Question: I got this weird empty line in Eclipse! It appeared just today! It's locate right under the toolbar. It's driving me mad!
It looks like this:

Observations:
- - - - - - '-clean'- 'workbench.xmi'- 'org.eclipse.ui.workbench.prefs'
How can I get rid of the weird empty line? Possibly by messing around with the workspace settings files?
Or do I have to start with a clean workspace? :( There is so much stuff there that I don't know how to transfer, such as application server and database connections.
I'm using Eclipse 4.4.0, the Java EE bundle, on Windows 8, 64 bit.
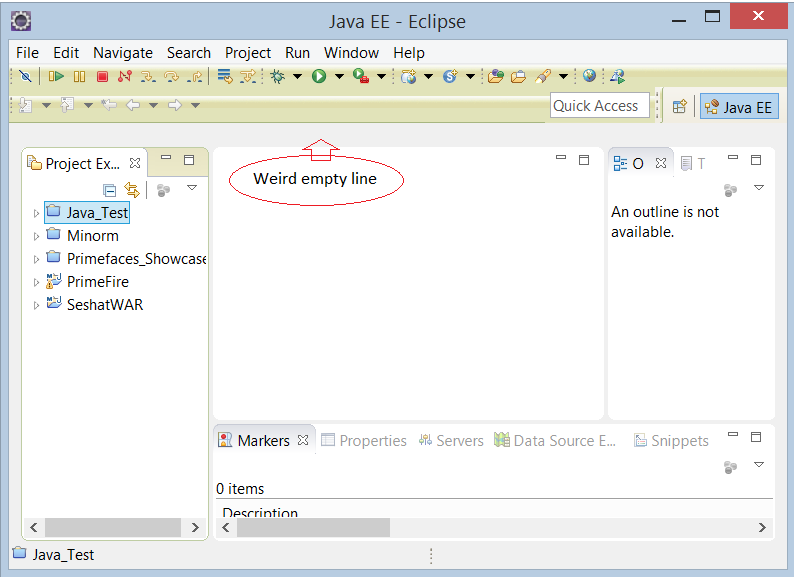
Answer: Victory!
I found that deleting a certain workspace configuration file makes the weird empty line magically disappear. The file is this one:
'''
WORKSPACE_DIR/.metadata/.plugins/org.eclipse.core.runtime/.settings/org.eclipse.e4.ui.css.swt.theme.prefs
'''
The file is re-generated on start up (or is it shut down?). I don't know what is stored in it and what is lost when I remove it but I didn't notice any loss of configuration information.
I also fount that . It doesn't go away by switching to another theme however.
I solved it by removing configuration file one by one until I found the right one.